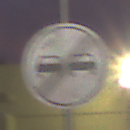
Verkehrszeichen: EndeUeberholverbot
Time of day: SunriseSunset
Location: Outdoor (Urban)
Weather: PartlyCloudy
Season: NotSpecified
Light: Artificial